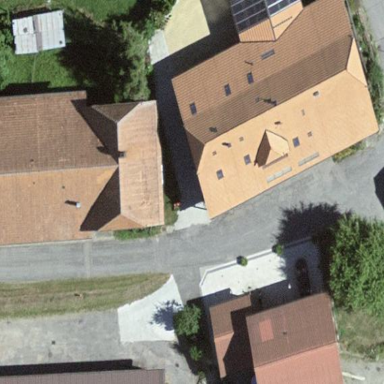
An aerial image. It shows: Residential building.